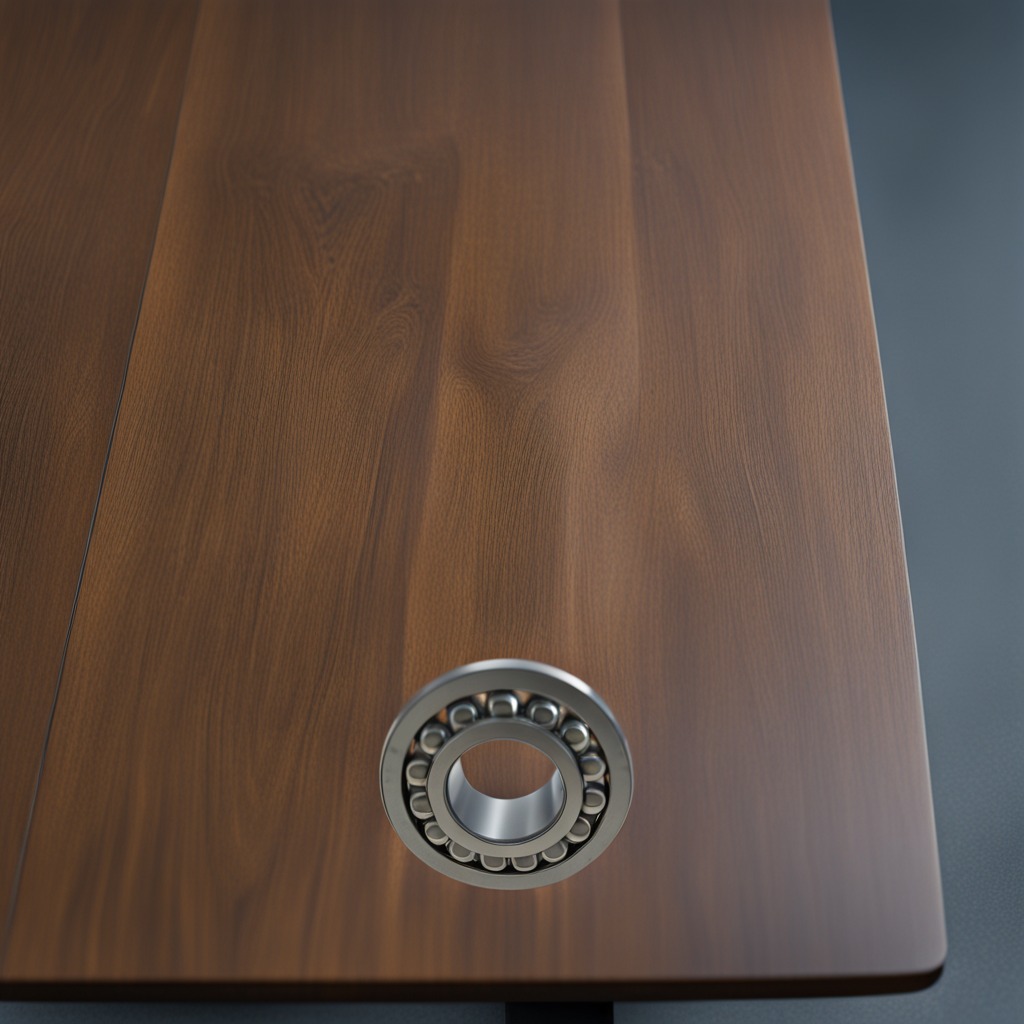
A metal ball bearing is lying on the old table in the garage.